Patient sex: M
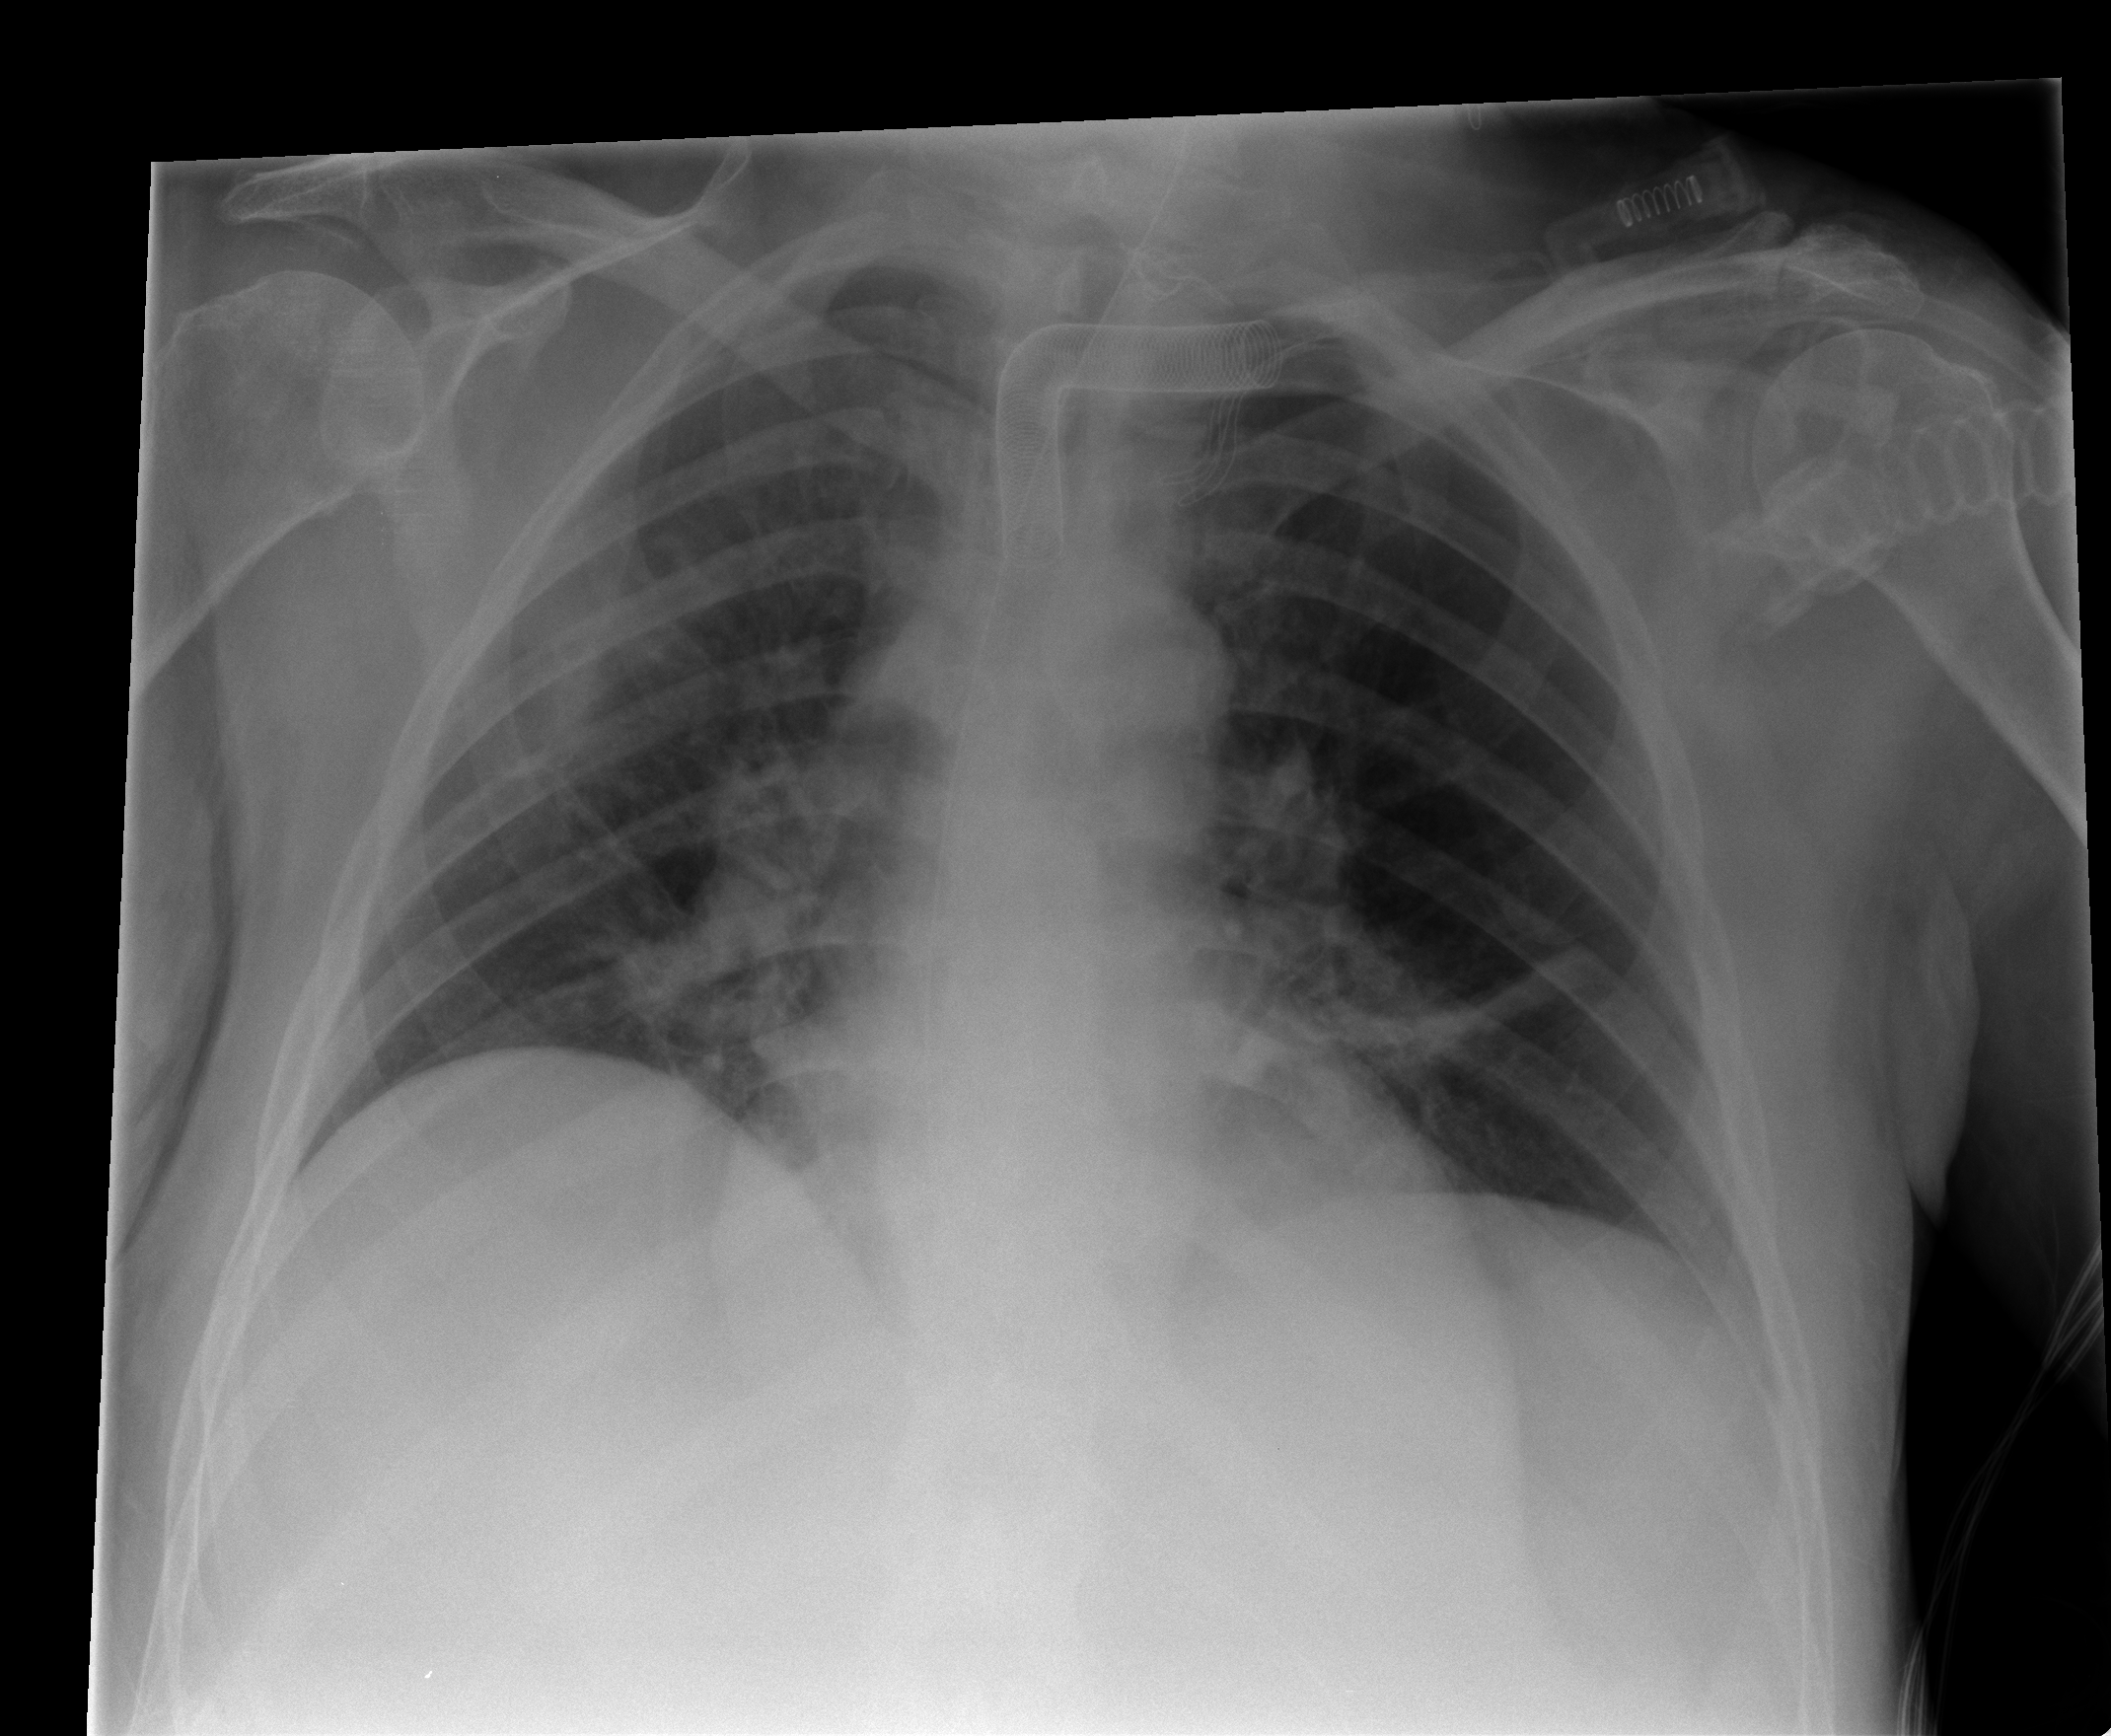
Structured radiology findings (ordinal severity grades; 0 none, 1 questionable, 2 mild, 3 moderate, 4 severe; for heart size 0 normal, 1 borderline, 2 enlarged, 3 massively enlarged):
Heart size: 0
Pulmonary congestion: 0
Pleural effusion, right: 0
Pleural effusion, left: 2
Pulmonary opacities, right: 0
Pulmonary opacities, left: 0
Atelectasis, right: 0
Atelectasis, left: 2